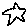
Label: star